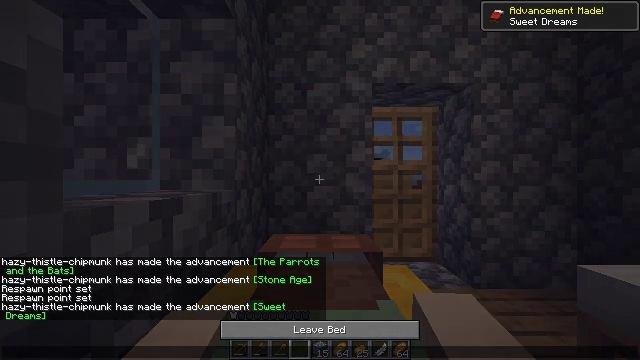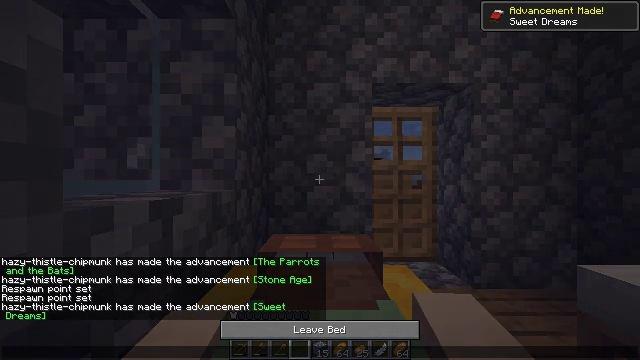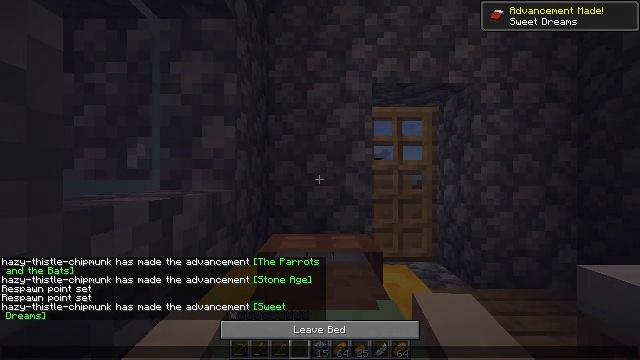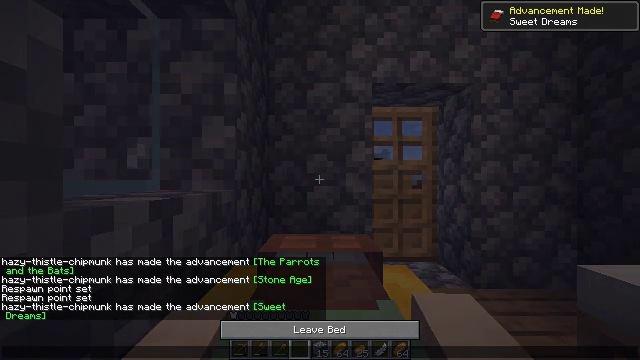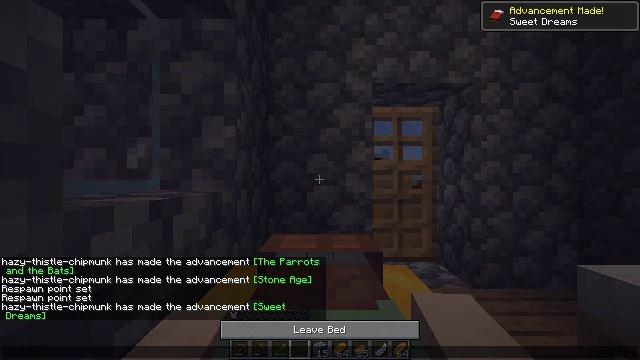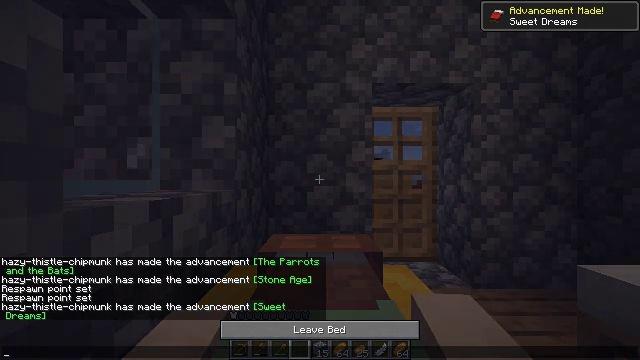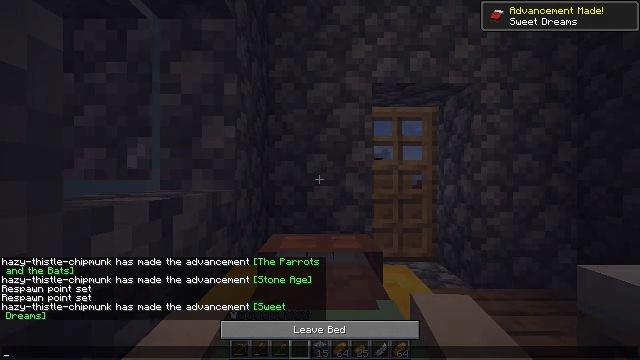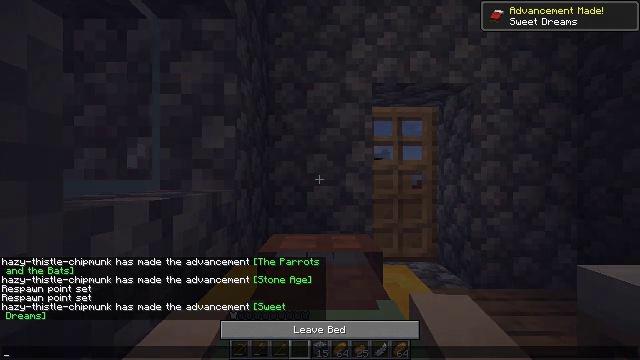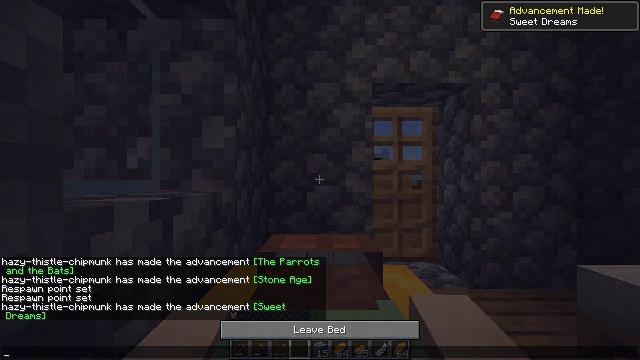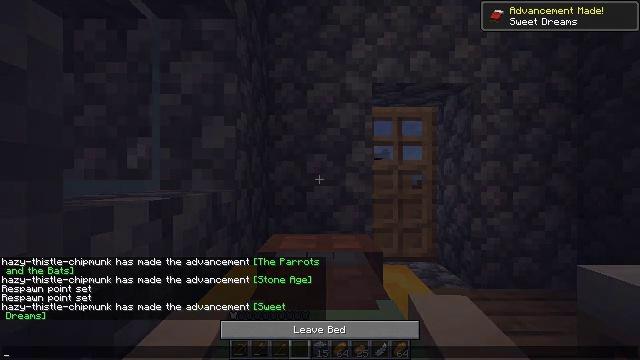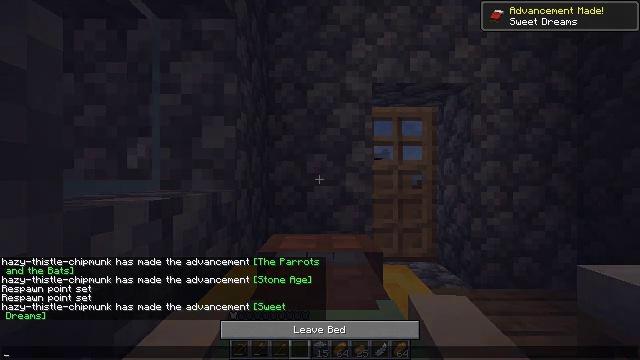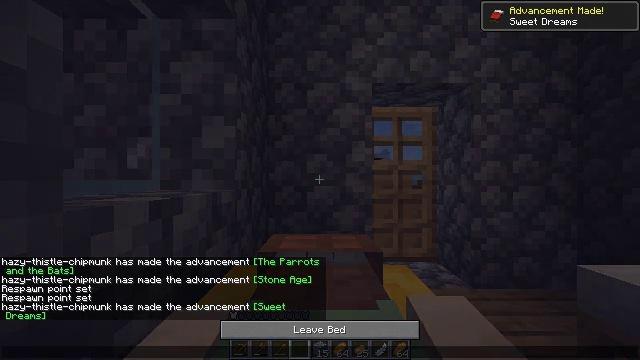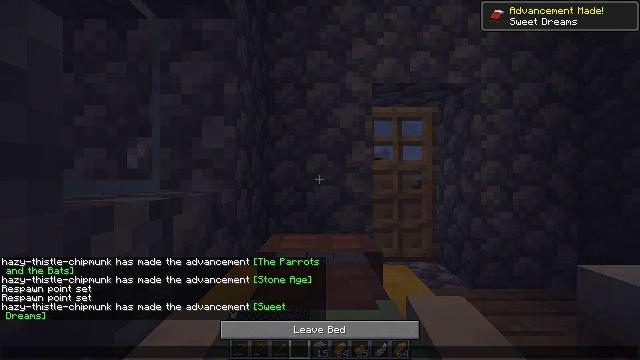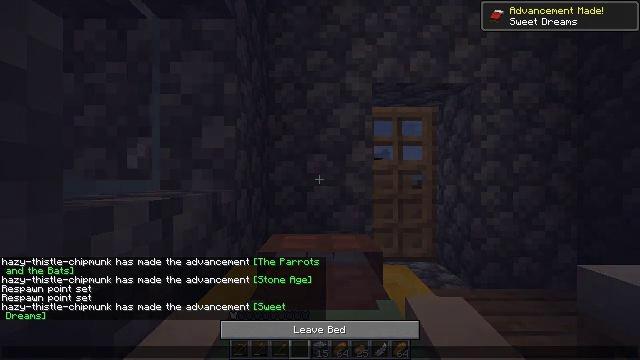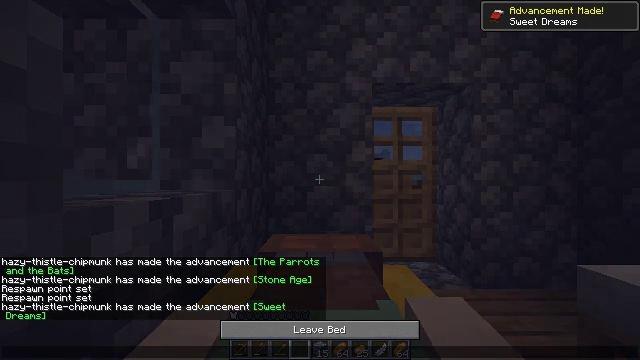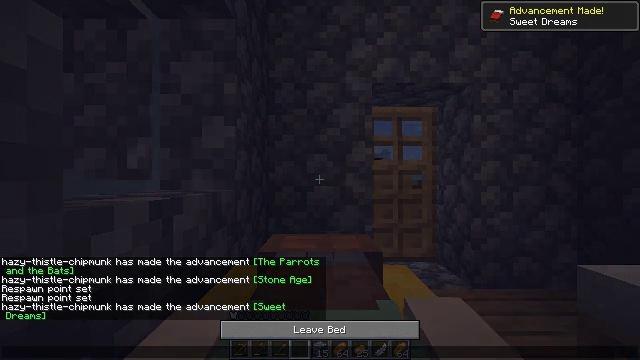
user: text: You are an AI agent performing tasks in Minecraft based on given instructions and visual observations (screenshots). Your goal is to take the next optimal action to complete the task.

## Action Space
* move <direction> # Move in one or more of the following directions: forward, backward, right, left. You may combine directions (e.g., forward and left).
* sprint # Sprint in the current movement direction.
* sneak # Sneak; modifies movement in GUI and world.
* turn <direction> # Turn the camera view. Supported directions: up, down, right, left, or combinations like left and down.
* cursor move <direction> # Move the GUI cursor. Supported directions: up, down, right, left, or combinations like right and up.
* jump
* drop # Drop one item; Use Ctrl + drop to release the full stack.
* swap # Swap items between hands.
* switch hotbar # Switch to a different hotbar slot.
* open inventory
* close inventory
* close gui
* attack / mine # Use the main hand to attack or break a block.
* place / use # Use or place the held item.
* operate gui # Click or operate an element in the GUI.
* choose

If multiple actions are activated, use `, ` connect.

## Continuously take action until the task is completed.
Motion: motion action
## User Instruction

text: Collect the yellow bed from its place.
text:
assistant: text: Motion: no_op
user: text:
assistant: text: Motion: no_op
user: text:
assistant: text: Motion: no_op
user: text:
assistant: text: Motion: no_op
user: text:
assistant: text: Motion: no_op
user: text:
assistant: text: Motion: no_op
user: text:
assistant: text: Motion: no_op
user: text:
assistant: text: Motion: no_op
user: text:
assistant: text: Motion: no_op
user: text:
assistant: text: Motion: no_op
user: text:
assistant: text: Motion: no_op
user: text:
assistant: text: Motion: no_op
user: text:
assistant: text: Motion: no_op
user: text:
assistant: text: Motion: no_op
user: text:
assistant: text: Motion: no_op
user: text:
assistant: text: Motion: no_op
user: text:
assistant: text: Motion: no_op
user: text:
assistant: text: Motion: no_op
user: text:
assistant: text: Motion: no_op
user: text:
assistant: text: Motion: no_op
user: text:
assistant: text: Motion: no_op
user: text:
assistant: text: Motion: no_op
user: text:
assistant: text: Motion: no_op
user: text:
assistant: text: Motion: no_op
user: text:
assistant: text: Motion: no_op
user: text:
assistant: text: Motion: no_op
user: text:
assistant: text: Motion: no_op
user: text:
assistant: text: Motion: no_op
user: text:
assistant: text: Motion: no_op
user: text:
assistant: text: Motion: no_op